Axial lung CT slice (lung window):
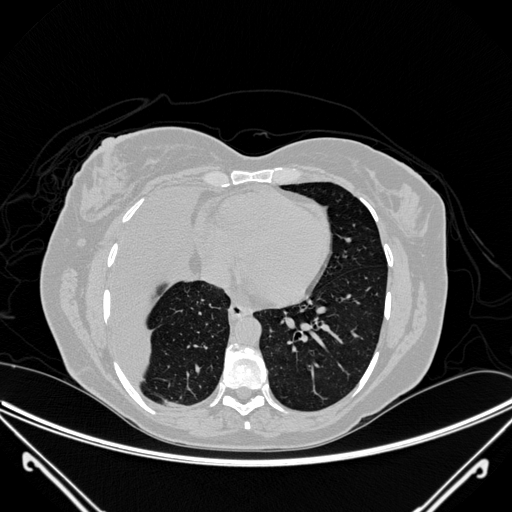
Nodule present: no